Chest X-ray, PA view. Patient: 37 years old, sex M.
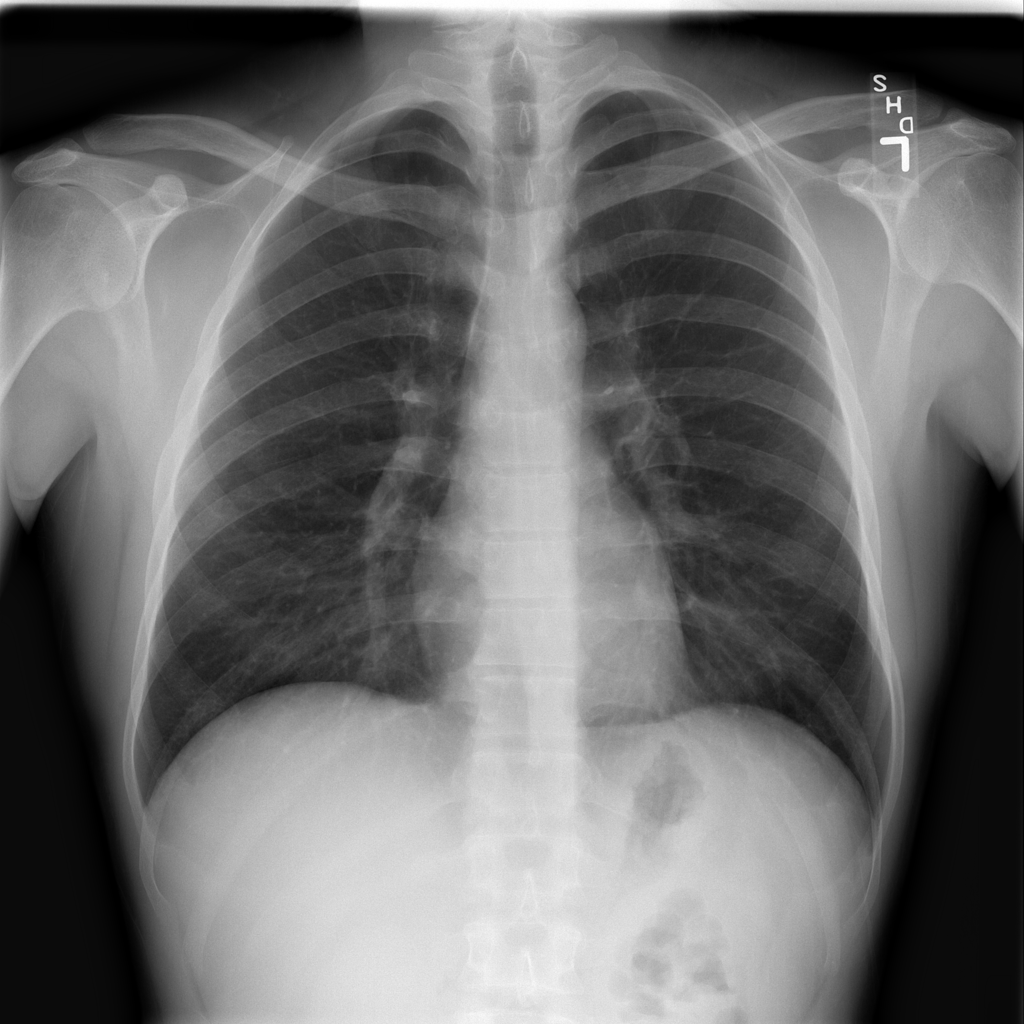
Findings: No Finding